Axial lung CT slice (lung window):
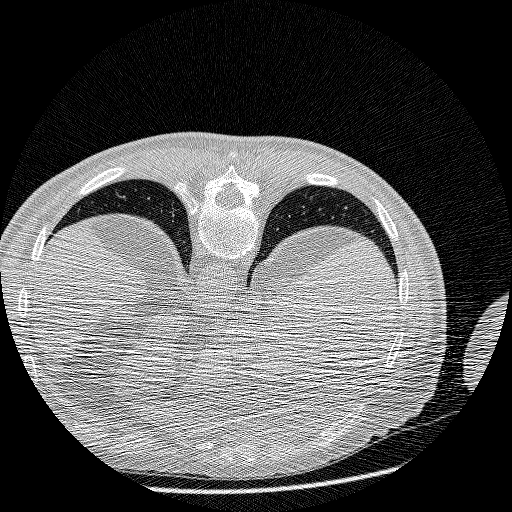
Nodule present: no